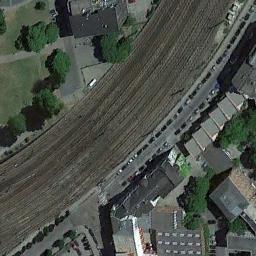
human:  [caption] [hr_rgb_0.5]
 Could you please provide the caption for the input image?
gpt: There are many buildings of different shapes beside the railway .

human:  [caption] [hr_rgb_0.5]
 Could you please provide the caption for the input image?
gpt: These railways go through a residential area .

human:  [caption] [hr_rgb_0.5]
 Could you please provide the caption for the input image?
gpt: The railway is next to some trees and houses .

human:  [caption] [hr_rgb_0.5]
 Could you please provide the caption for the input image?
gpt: There are three parallel railway lines here .

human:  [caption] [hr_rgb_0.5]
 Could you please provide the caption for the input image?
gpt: There are some green trees and buildings beside the railway .